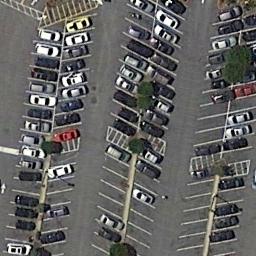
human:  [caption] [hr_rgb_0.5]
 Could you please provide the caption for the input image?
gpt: There are many different colors and styles of cars in the parking lot .

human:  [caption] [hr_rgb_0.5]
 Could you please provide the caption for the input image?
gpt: There are some cars on the parking lot .

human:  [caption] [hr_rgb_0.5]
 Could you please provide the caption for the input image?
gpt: About a third of the parking spaces in the parking lot are occupied .

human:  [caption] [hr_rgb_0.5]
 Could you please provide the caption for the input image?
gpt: The parking lot has some cars arranged neatly in lines .

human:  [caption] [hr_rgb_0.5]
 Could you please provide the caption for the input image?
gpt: There are some cars and some empty space on the parking lot .